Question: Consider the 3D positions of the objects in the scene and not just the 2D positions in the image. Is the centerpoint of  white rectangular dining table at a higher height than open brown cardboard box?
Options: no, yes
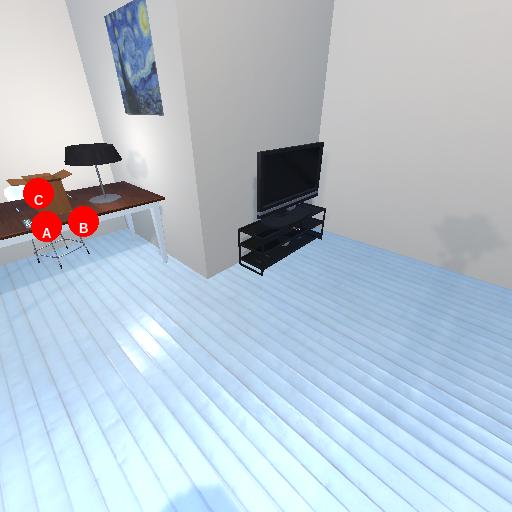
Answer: no